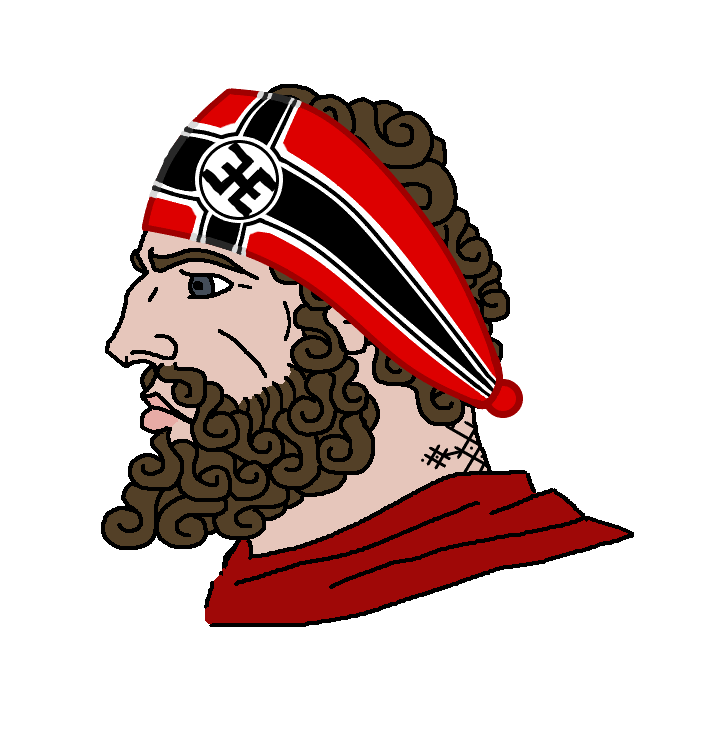
Label: 4_Yes_Chad